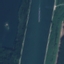
Label: River